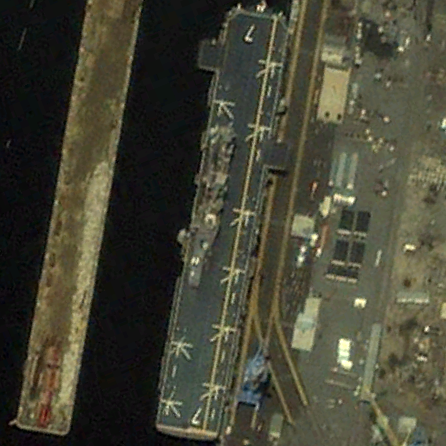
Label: assault